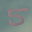
Label: 5